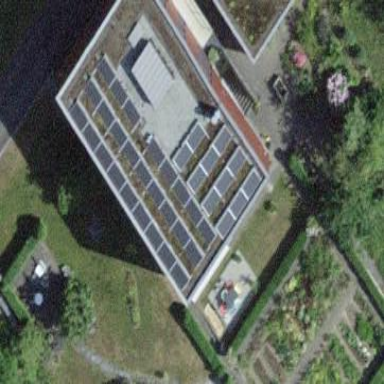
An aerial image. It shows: Solar power generator.